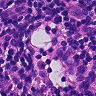
Metastatic tissue present: no